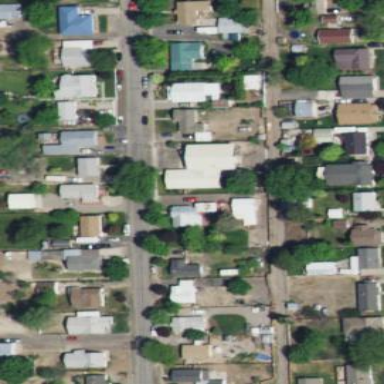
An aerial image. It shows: Residential area composed of single-family homes.